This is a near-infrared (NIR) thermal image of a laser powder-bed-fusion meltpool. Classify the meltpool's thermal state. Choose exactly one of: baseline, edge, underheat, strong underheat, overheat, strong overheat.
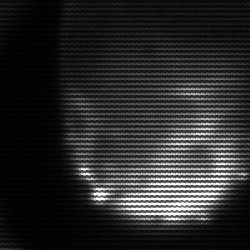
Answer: edge